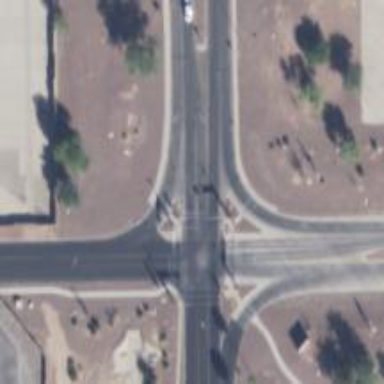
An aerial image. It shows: Unmarked crossing on the road.